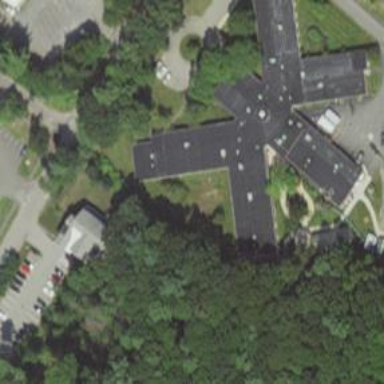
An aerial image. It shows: Nursing home building.